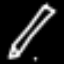
Label: pencil